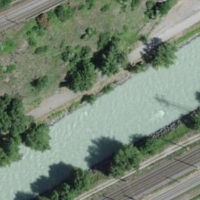
EUNIS habitat code: 23
Species observed at this site:
Matricaria discoidea